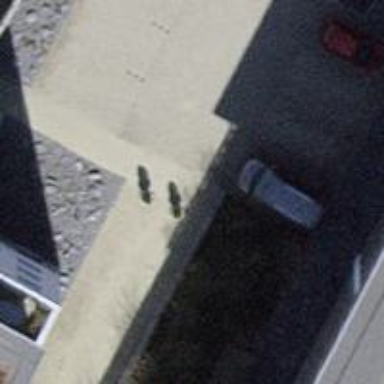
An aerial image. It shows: Footway made of paving stones.